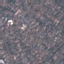
Land use / land cover class: Residential